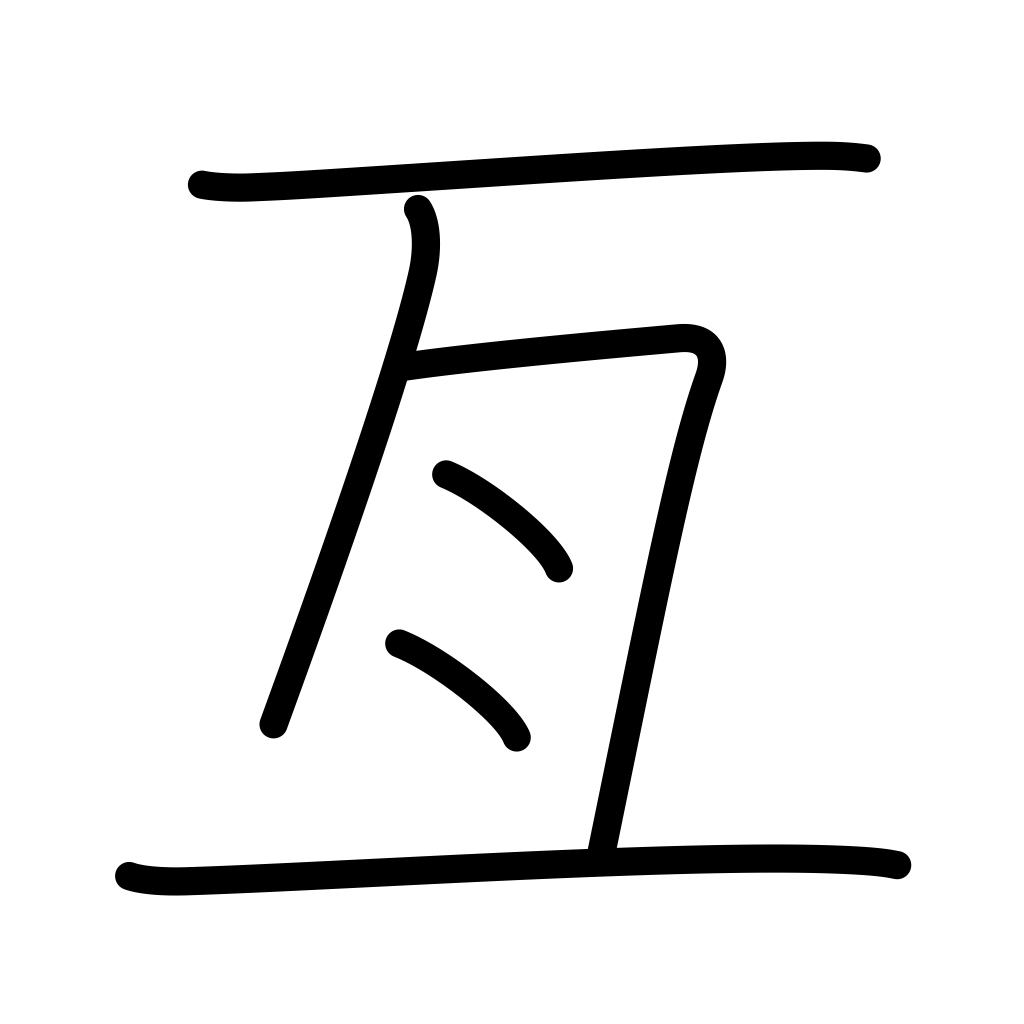
Meaning: range, reach, extend, cover